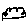
Label: cloud